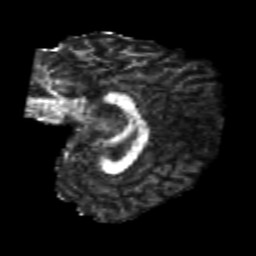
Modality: FA
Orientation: sagittal
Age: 20
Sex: male
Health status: healthy
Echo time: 0.074 s